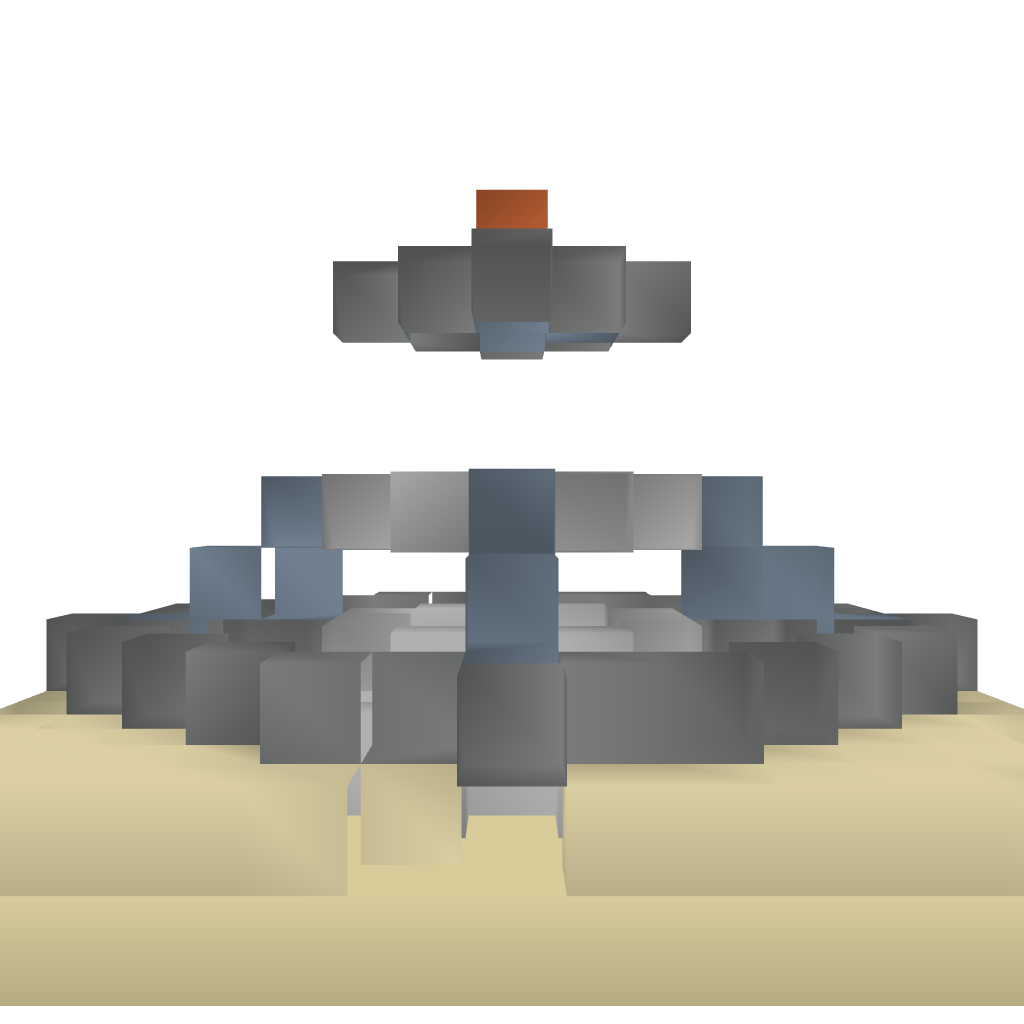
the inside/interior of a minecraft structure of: Cactus Fountain